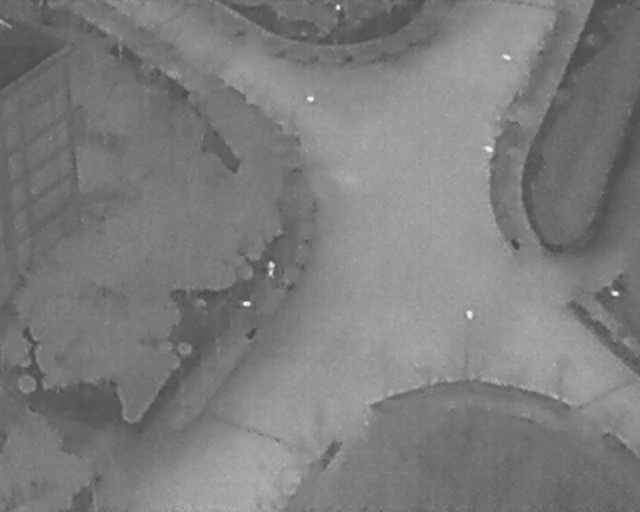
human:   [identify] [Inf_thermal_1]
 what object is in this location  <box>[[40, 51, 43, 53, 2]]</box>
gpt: <ref>1 medium person at the center</ref>